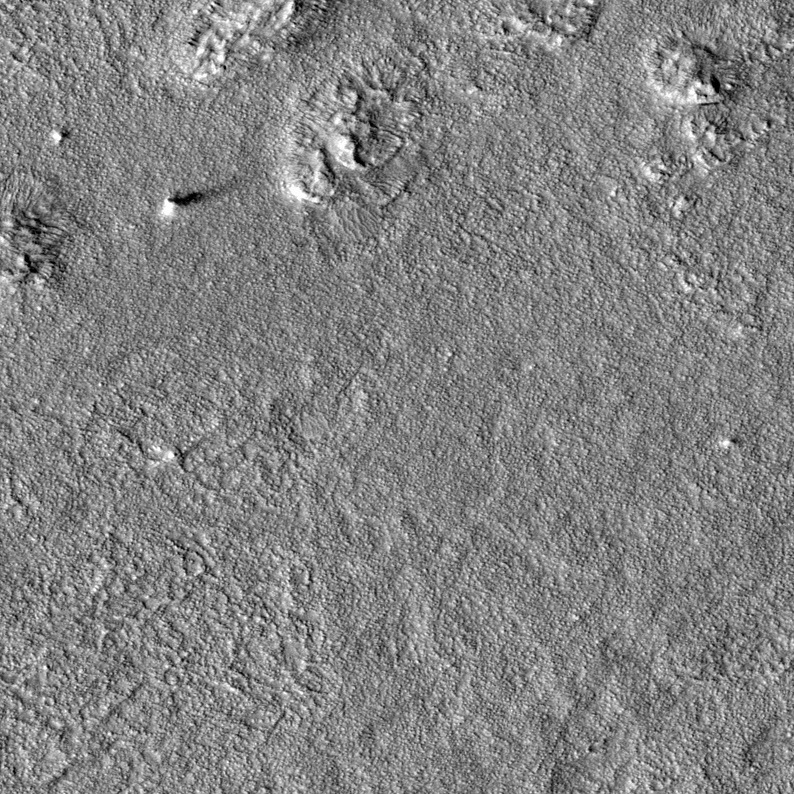
Label: dustdevil